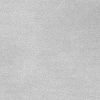
Atmospheric dust classification: dusty